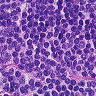
Metastatic tissue present: no